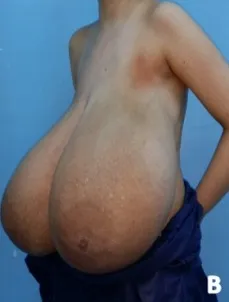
Anterior view of a 17-year old with bilateral mammary hypertrophy.
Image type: radiology (ultrasound)